Field crop: maize
Growth stage: 2
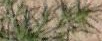
Species: salsola